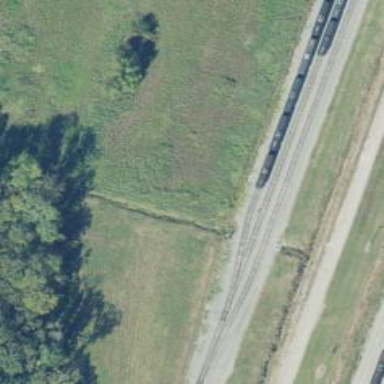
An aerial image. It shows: Railway spur service.